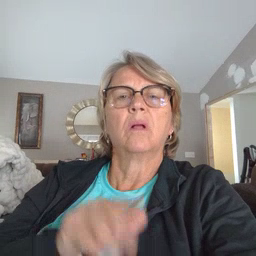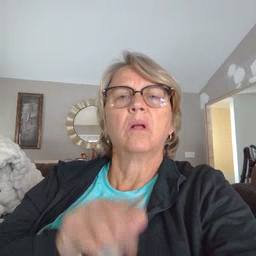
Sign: all